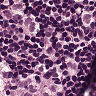
Metastatic tissue present: yes